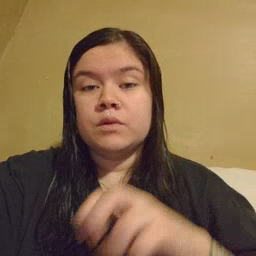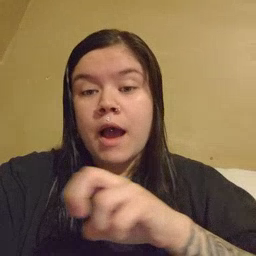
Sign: ride